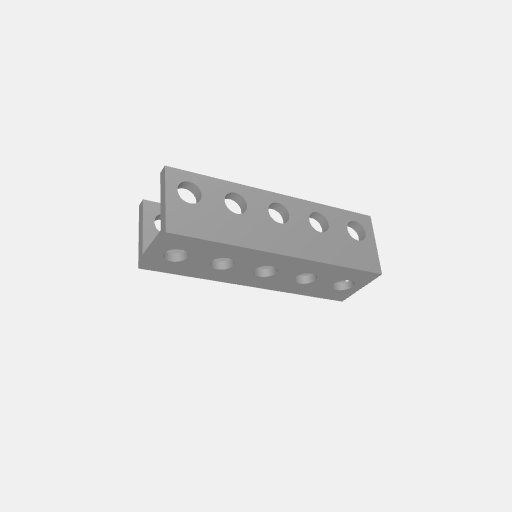
Part: UBeam5H